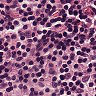
Metastatic tissue present: no